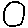
Label: circle